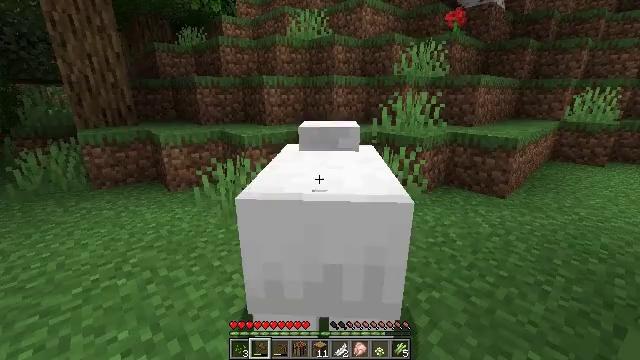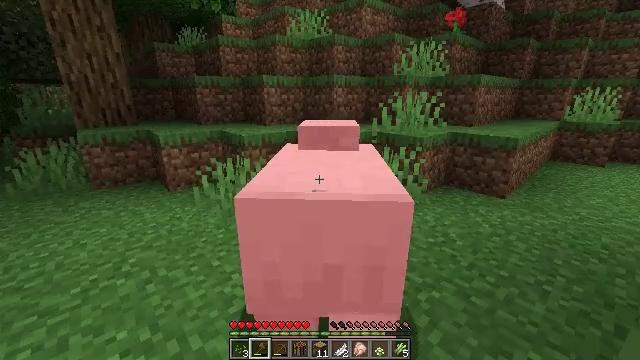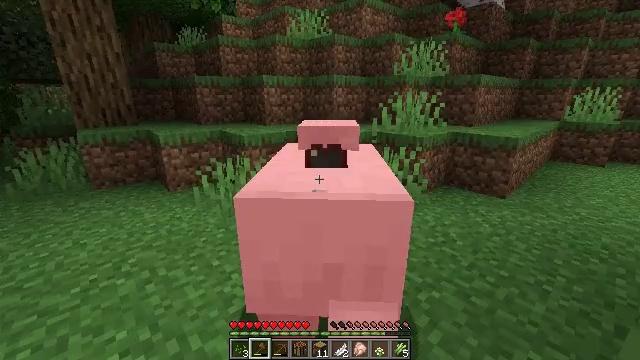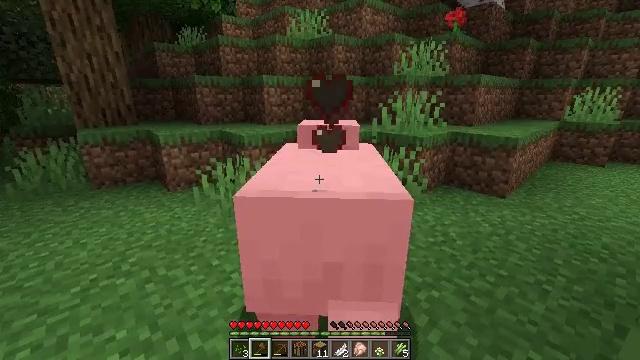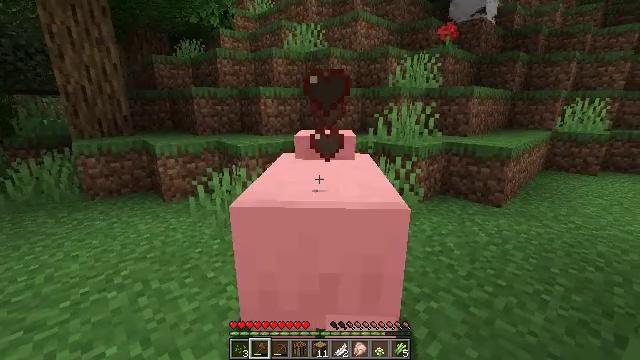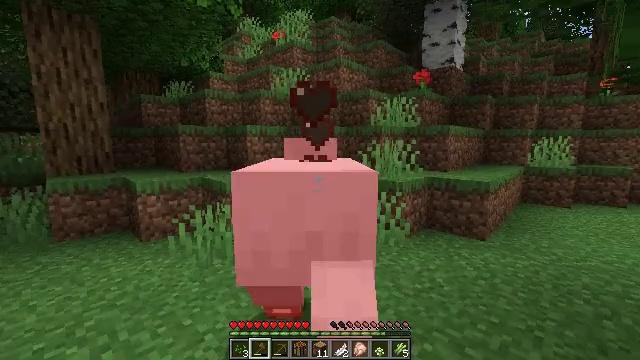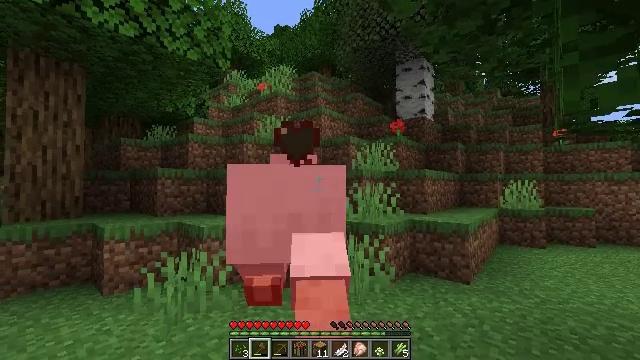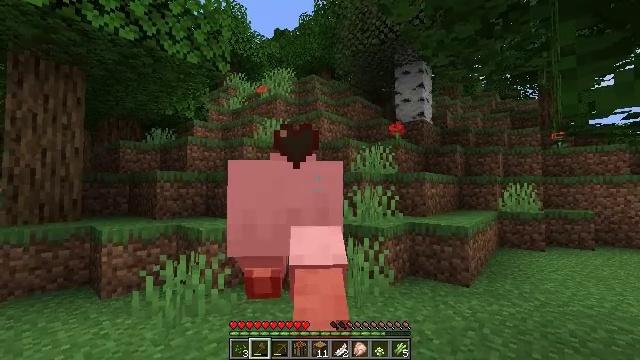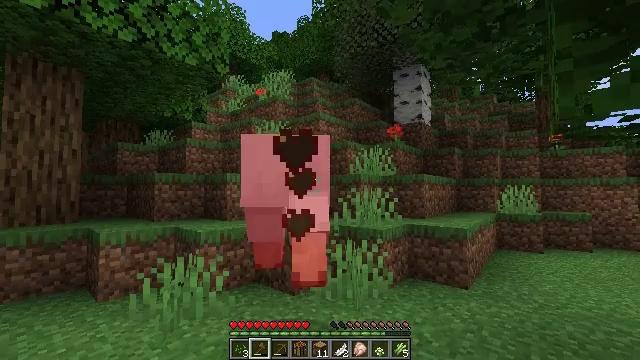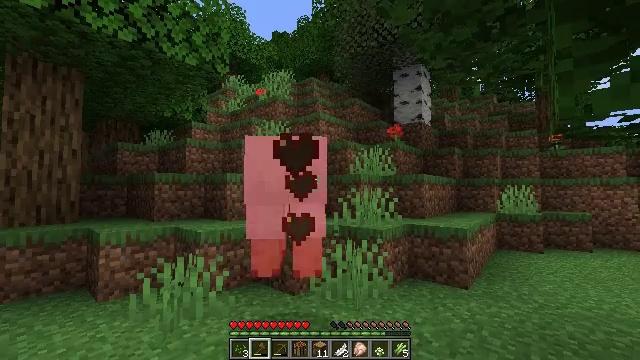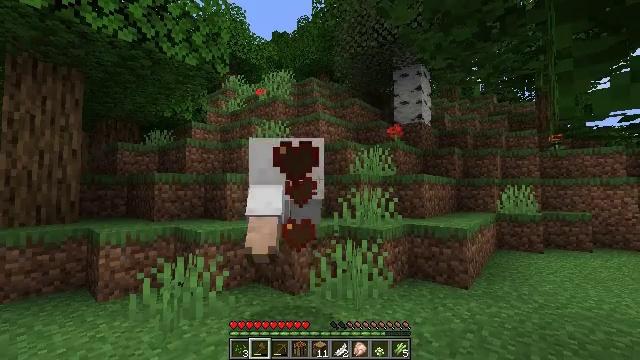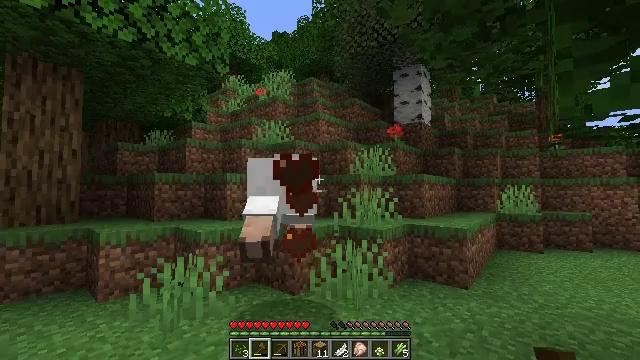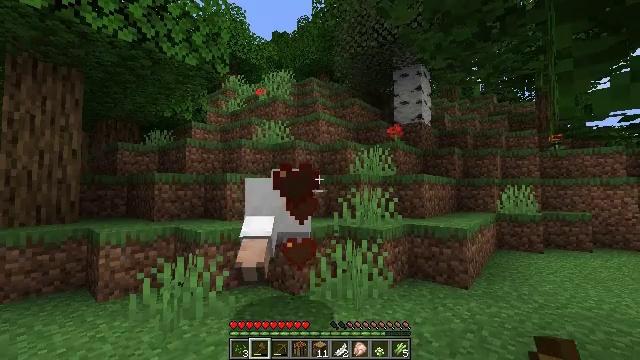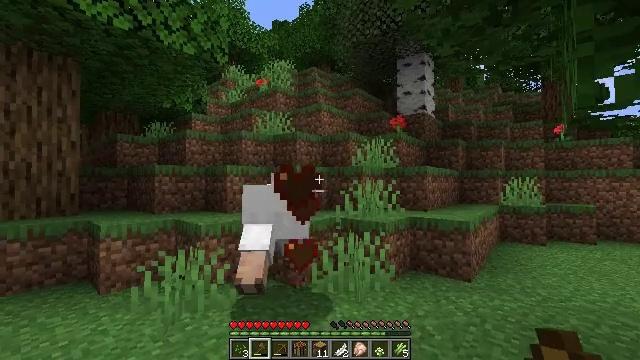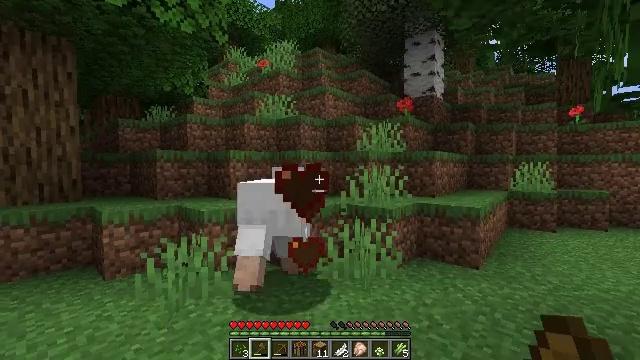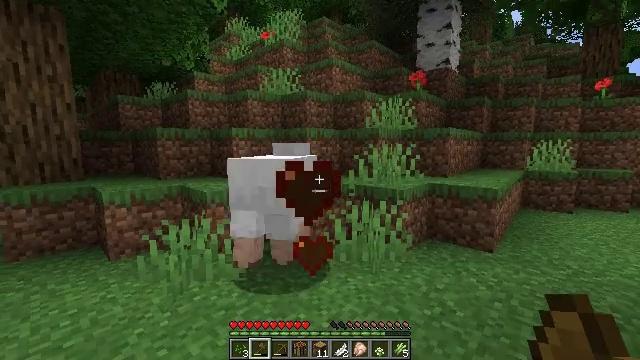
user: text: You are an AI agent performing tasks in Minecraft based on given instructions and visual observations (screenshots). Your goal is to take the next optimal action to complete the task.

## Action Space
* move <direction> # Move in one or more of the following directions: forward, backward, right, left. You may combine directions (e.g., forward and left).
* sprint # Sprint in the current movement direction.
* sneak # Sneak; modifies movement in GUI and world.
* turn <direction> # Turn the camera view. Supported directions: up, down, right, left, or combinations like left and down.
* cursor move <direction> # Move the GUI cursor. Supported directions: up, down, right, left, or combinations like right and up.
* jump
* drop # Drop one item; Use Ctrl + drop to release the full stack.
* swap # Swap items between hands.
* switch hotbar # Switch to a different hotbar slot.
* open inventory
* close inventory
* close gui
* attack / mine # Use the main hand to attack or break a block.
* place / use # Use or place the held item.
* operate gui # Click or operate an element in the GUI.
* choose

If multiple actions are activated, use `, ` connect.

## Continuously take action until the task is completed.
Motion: motion action
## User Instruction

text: Combat the sheep.
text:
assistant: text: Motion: no_op
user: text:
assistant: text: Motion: no_op
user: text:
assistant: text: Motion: no_op
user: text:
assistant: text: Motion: turn up
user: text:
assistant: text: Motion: turn right and up
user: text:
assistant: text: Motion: turn right and up
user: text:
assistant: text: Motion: no_op
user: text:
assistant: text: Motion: no_op
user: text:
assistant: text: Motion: no_op
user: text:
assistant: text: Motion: no_op
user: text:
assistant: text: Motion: no_op
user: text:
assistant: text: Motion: no_op
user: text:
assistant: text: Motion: move forward, turn down
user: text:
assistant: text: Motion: move forward, turn down
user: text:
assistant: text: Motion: move forward, turn left and down
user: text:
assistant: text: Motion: move forward, turn down
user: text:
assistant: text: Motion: move forward, turn down
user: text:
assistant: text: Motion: move forward
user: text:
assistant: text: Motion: move forward
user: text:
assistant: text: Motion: move forward, turn left
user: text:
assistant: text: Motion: move forward, turn left and down
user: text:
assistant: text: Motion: move forward, turn left
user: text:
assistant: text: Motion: turn left, attack / mine
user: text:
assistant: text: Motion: attack / mine
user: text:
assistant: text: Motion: turn left and up, attack / mine
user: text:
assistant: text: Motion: turn left and up
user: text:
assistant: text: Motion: turn left and up
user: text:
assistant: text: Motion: turn up
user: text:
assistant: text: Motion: no_op
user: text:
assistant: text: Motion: no_op